Question: I'm designing and programming an elevator-like robot for a high school project. Could I possibly do anything to make this any simpler? Or better? I have attached a picture of my design that I made in AutoCAD Inventor with labels.

For those not familiar with RobotC or VEX (it is VERY similar to C and C++): the limit switches (limit1, limit2, ...) and bump switches (floor1, floor2, ...) are analog buttons and return a value of 0 if not pressed and 1 if pressed. The motor (mainMotor) rotates the gear which causes the mechanism to travel upwards on the slide. When the shaft sticking out the motor mechanism moves up and down, it presses limit switches and causes it to return a value of 1.
'''
int callup [3];
int calldown [3];
int floorat[3];
int main ()
{
if (SensorValue[limit1] == 1)
{
floorat[0] = 1;
}
else
{
floorat[0] = 0;
}
if (SensorValue[limit2] == 1)
{
floorat[1] = 1;
}
else
{
floorat[1] = 0;
}
if (SensorValue[limit3] == 1)
{
floorat[2] = 1;
}
else
{
floorat[2] = 0;
}
if (SensorValue[floor1] == 1)
{
calldown[0] = 1;
SensorValue[LED1] = 1;
}
if (SensorValue[floor2] == 1 && floorat[2] == 1)
{
calldown[1] = 1;
SensorValue[LED2] = 1;
}
if (SensorValue[floor2] == 1 && floorat[0] == 1)
{
callup[1] = 1;
SensorValue[LED2] = 1;
}
if (SensorValue[floor3])
{
callup[2] = 1;
SensorValue[LED3] = 1;
}
motors ();
}
void motors ()
{
if (callup[2] == 1 && floorat[2] == 1)
{
int x = 1;
while (x < 3)
{
SensorValue[LED3] = 1;
wait(0.5);
SensorValue[LED3] = 0;
wait(0.5);
}
callup[2] = 0;
main ();
}
else if (callup[1] == 1 && floorat[1] == 1)
{
int x = 1;
while (x < 3)
{
SensorValue[LED2] = 1;
wait(0.5);
SensorValue[LED2] = 0;
wait(0.5);
}
callup[1] = 0;
main ();
}
else if (callup[0] == 1 && floorat[0] == 1)
{
int x = 1;
while (x < 3)
{
SensorValue[LED1] = 1;
wait(0.5);
SensorValue[LED1] = 0;
wait(0.5);
}
callup[0] = 0;
main ();
}
if (callup[2] == 1 && floorat[1] == 1 && calldown[0] == 0 || callup[2] == 1 && floorat[0] == 1 && callup[1] == 0)
{
startMotor(mainMotor, 60);
untilTouch(limit3);
stopMotor(mainMotor);
callup[2] = 0;
wait(1);
main ();
}
if (callup[1] == 1 && floorat[0] == 1)
{
startMotor(mainMotor, 60);
untilTouch(limit2);
stopMotor(mainMotor);
callup[1] = 0;
wait(1);
main();
}
if (calldown[1] == 1 && floorat[2] == 1)
{
startMotor(mainMotor, -60);
untilTouch(limit2);
stopMotor(mainMotor);
calldown[1] = 0;
wait(1);
main();
}
if (calldown[0] == 1 && floorat[2] == 1 && calldown[1] == 0 || calldown[0] == 1 && floorat[1] == 1)
{
startMotor(mainMotor, -60);
untilTouch(limit1);
stopMotor(mainMotor);
calldown[0] = 0;
wait(1);
main();
}
}
'''
Although it shouldn't be a concern for this question, the 60 in the startMotor command is the speed of the motor, just to make it clearer.
Feel free to ask any more questions.
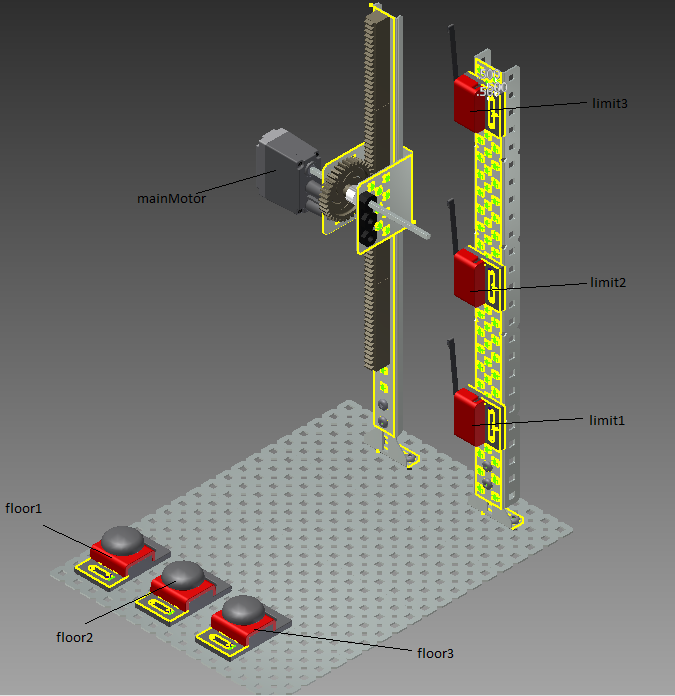
Answer: I'm not familiar with RobotC or VEX, however I've noticed a certain amount of replicated operations that could be made into their own functions.
The following code snippets I would make into separate functions. So in the large function called motors you have the following set of operations:
'''
int x = 1;
while (x < 3)
{
SensorValue[LED3] = 1;
wait(0.5);
SensorValue[LED3] = 0;
wait(0.5);
}
callup[2] = 0;
main ();
'''
This is repeated with slightly different values.
Here I'd write a function like the following:
'''
void adjust_sensors( size_t led, size_t level )
{
int x = 1;
while (x < 3)
{
SensorValue[led] = 1;
wait(0.5);
SensorValue[led] = 0;
wait(0.5);
}
callup[level] = 0;
main ();
}
'''
You can do the same for the following code as well:
'''
startMotor(mainMotor, 60);
untilTouch(limit3);
stopMotor(mainMotor);
callup[2] = 0;
wait(1);
main ();
'''
Also it seems like the while loop will never end because the value of x never changes.
You also have a typo at the top when you declare:
'''
int callown [2];
'''
I presume you meant:
'''
int calldown [2];
'''
Would be good to add some comments to your code as well for clarity.
Hope this helps.